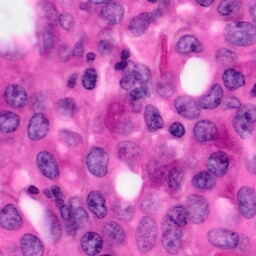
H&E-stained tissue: Pancreatic